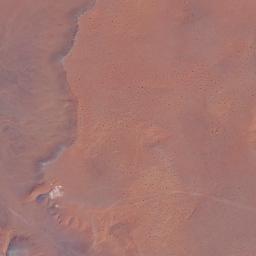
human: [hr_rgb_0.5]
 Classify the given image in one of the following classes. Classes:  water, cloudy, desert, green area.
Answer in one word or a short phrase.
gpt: desert